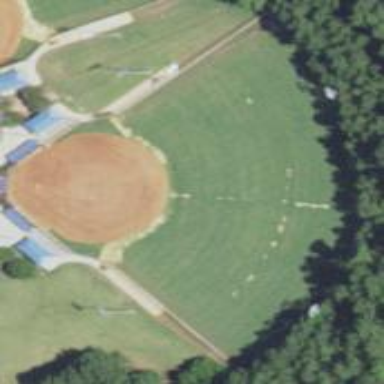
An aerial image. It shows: Baseball pitch for leisure and sports activities.